Current action and preconditions to check: path_clear

Your task: For each precondition in the list above, predict whether it will hold at this action.

Consider the current scene as observed from the mobile robot's camera, and analyze the predicted future states of all dynamic agents (e.g., people, animals, vehicles, or any moving entities) within the NEXT SECOND.

IMPORTANT: Only answer "very likely" if you are absolutely certain—based on strong, clear evidence—that a dynamic agent will violate the precondition in the predicted future state. Do NOT answer "very likely" for unlikely, ambiguous, or low-probability risks.

Ask yourself for each precondition: Is there a high probability, with clear and convincing evidence, that the predicted future states of any dynamic agent will interfere with the predicted future state of the currently executing action within the NEXT SECOND, causing that precondition to fail?

Assess the risk level based on these predictions. Use "likely" or "very likely" if motions create a clear risk of interference.

Use "neutral" or "improbable" if agents are nearby but their predicted paths are clearly diverging or non-conflicting.

Failure Risk Categories: "very improbable", "improbable", "neutral", "likely", "very likely"

Answer Format: Output ONLY the probability_of_failure value from these categories: "very improbable", "improbable", "neutral", "likely", "very likely"

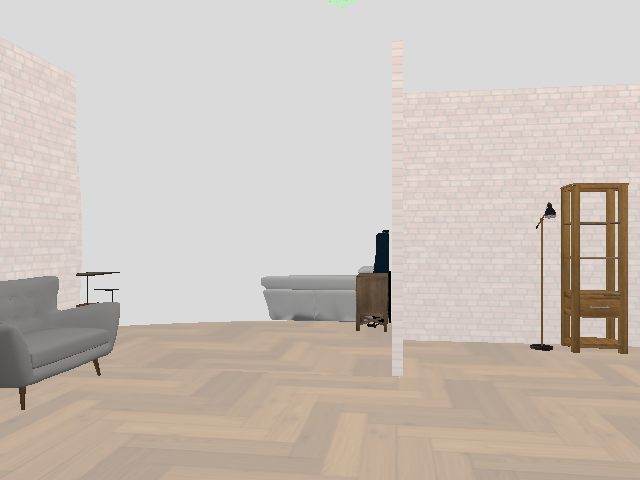

Answer: very improbable